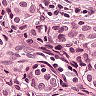
Metastatic tissue present: yes